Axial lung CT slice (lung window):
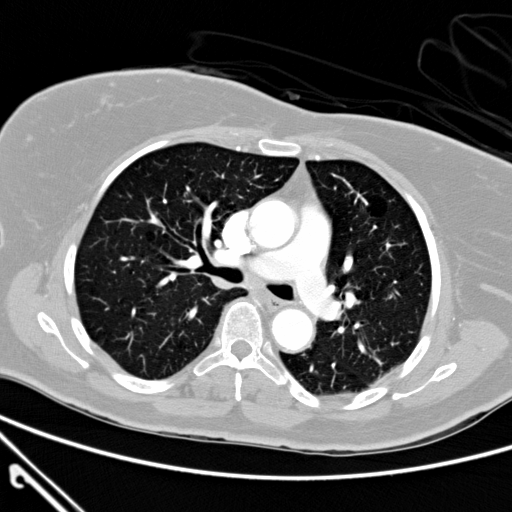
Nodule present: no